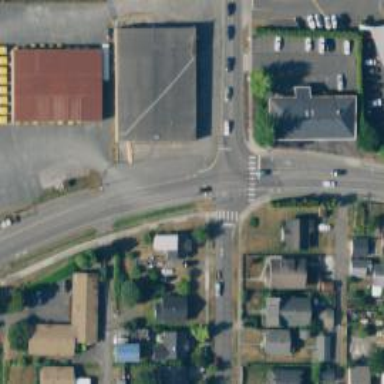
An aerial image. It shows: Uncontrolled zebra crossing.